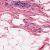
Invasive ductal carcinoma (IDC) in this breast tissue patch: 0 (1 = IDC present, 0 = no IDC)